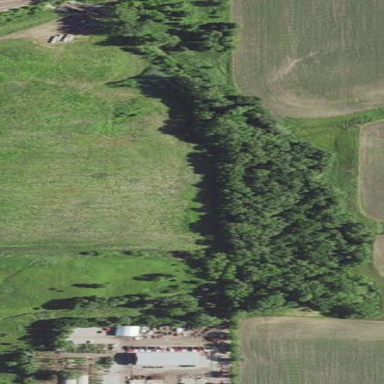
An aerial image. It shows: Serene woodland landscape.